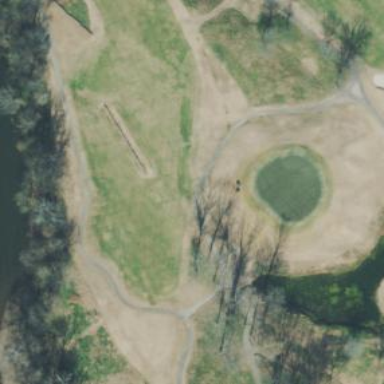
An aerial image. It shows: Rough area in golf course.